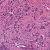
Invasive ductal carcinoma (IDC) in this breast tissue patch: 0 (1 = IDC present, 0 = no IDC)